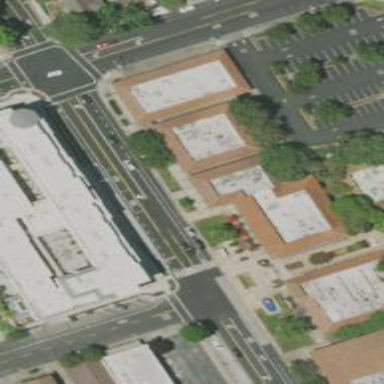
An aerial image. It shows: Retail building.